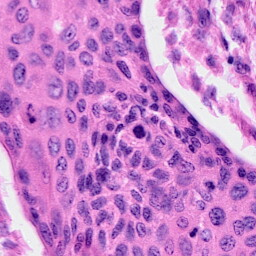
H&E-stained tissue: Cervix